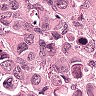
Metastatic tissue present: yes